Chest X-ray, PA view. Patient: 60 years old, sex F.
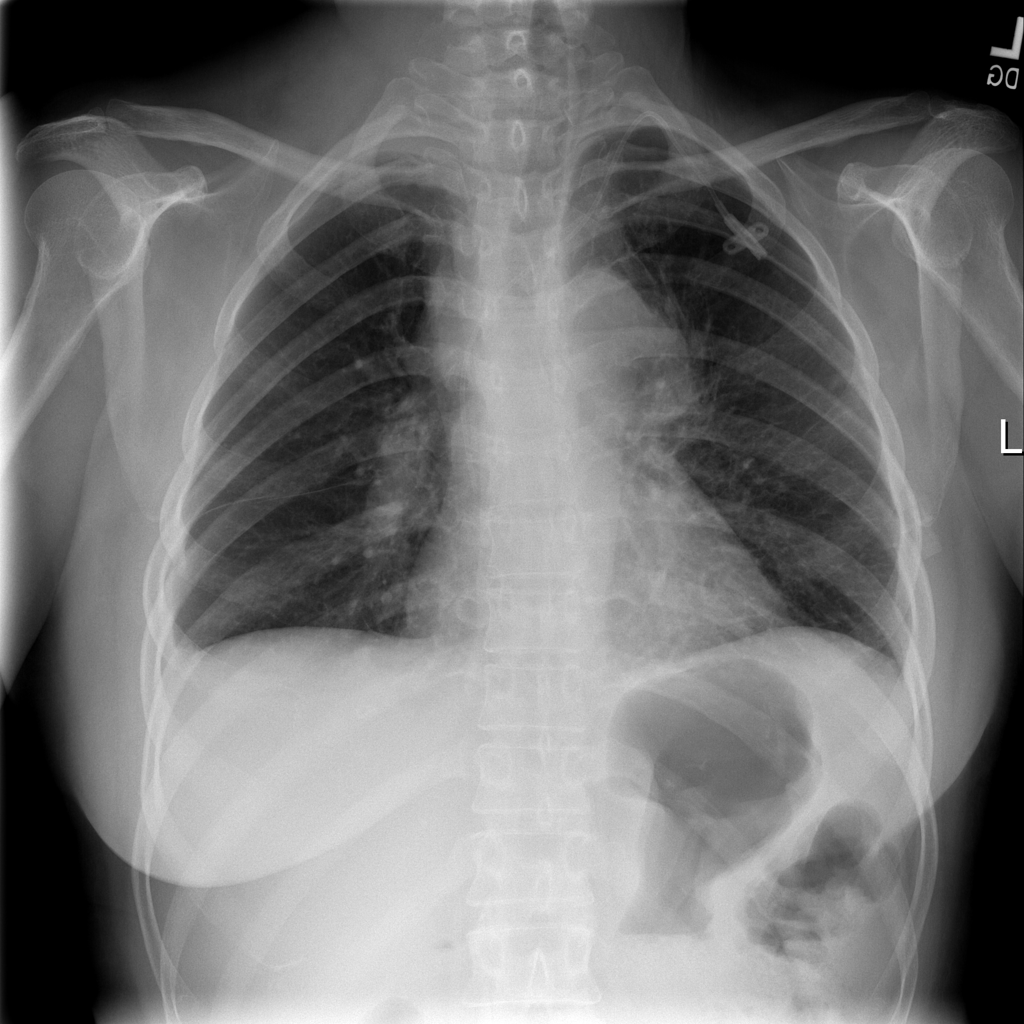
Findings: Effusion